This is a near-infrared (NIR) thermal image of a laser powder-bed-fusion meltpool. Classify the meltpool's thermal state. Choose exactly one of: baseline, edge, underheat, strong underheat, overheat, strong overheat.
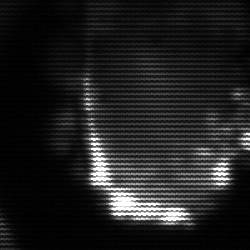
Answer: baseline